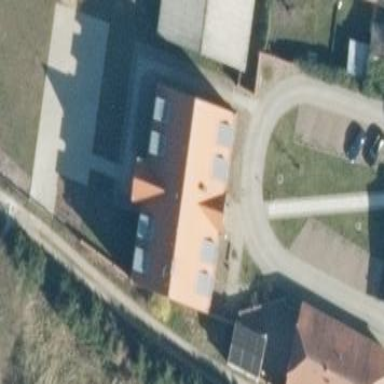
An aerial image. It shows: Public building designated as community center or village hall.